Question: I am designing a layout for android application. Here is the skeleton of the layout.

What I tried is that use a table layout since GUI can be broken in to table rows and columns.
Basically, I wanted to break the layout in to two columns as you see.
Here is the xml code
'''
<?xml version="1.0" encoding="utf-8"?>
<TableLayout xmlns:android="http://schemas.android.com/apk/res/android"
android:id="@+id/tableLayout1"
android:layout_width="fill_parent"
android:layout_height="fill_parent" >
<!-- 2 columns -->
<TableRow
android:id="@+id/tableRow1"
android:layout_width="wrap_content"
android:layout_height="wrap_content"
android:padding="5dip" >
<View
android:id="@+id/view1"
android:layout_weight="7"
android:layout_width="0dp"
android:layout_height="wrap_content">
<TextView
android:id="@+id/textView1"
android:text="Column 1"
android:textAppearance="?android:attr/textAppearanceLarge" />
</View>
<View
android:id="@+id/view2"
android:layout_weight="3"
android:layout_width="0dp"
android:layout_height="wrap_content" >
<Button
android:id="@+id/button1"
android:text="Column 2" />
</View>
</TableRow>
</TableLayout>
'''
I get following error in the GUI
'''
Exception raised during rendering: android.view.View cannot be cast to android.view.ViewGroup
'''
I think this says we can not group views. If it is not possible, how to deal with this. I am from web background. I thought I can use view as a div like in html.
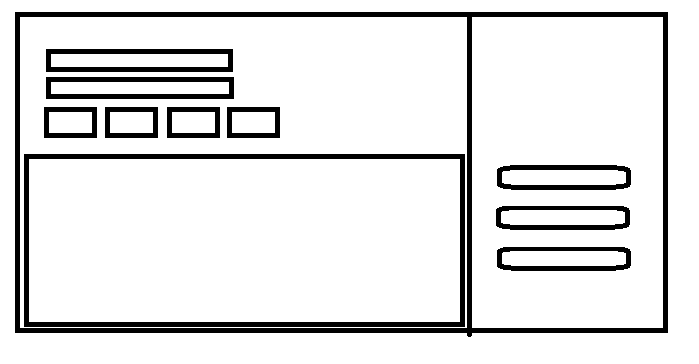
Answer: You can group Views, but you need to use a ViewGroup not a View.
Examples of ViewGroups are LinearLayout (for displaying sub-Views horizontally or vertically), RelativeLayout (for displaying sub-Views using relative positions), FrameLayout, TableLayout etc. Use whichever ViewGroup suits your needs.
To get something working, change the two Views in your XML to FrameLayouts. And also give the Button and TextView layout parameters (e.g. 'android:layout_width="wrap_content"', same for height) - otherwise you'll get another error when you run it.